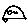
Label: car